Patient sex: M
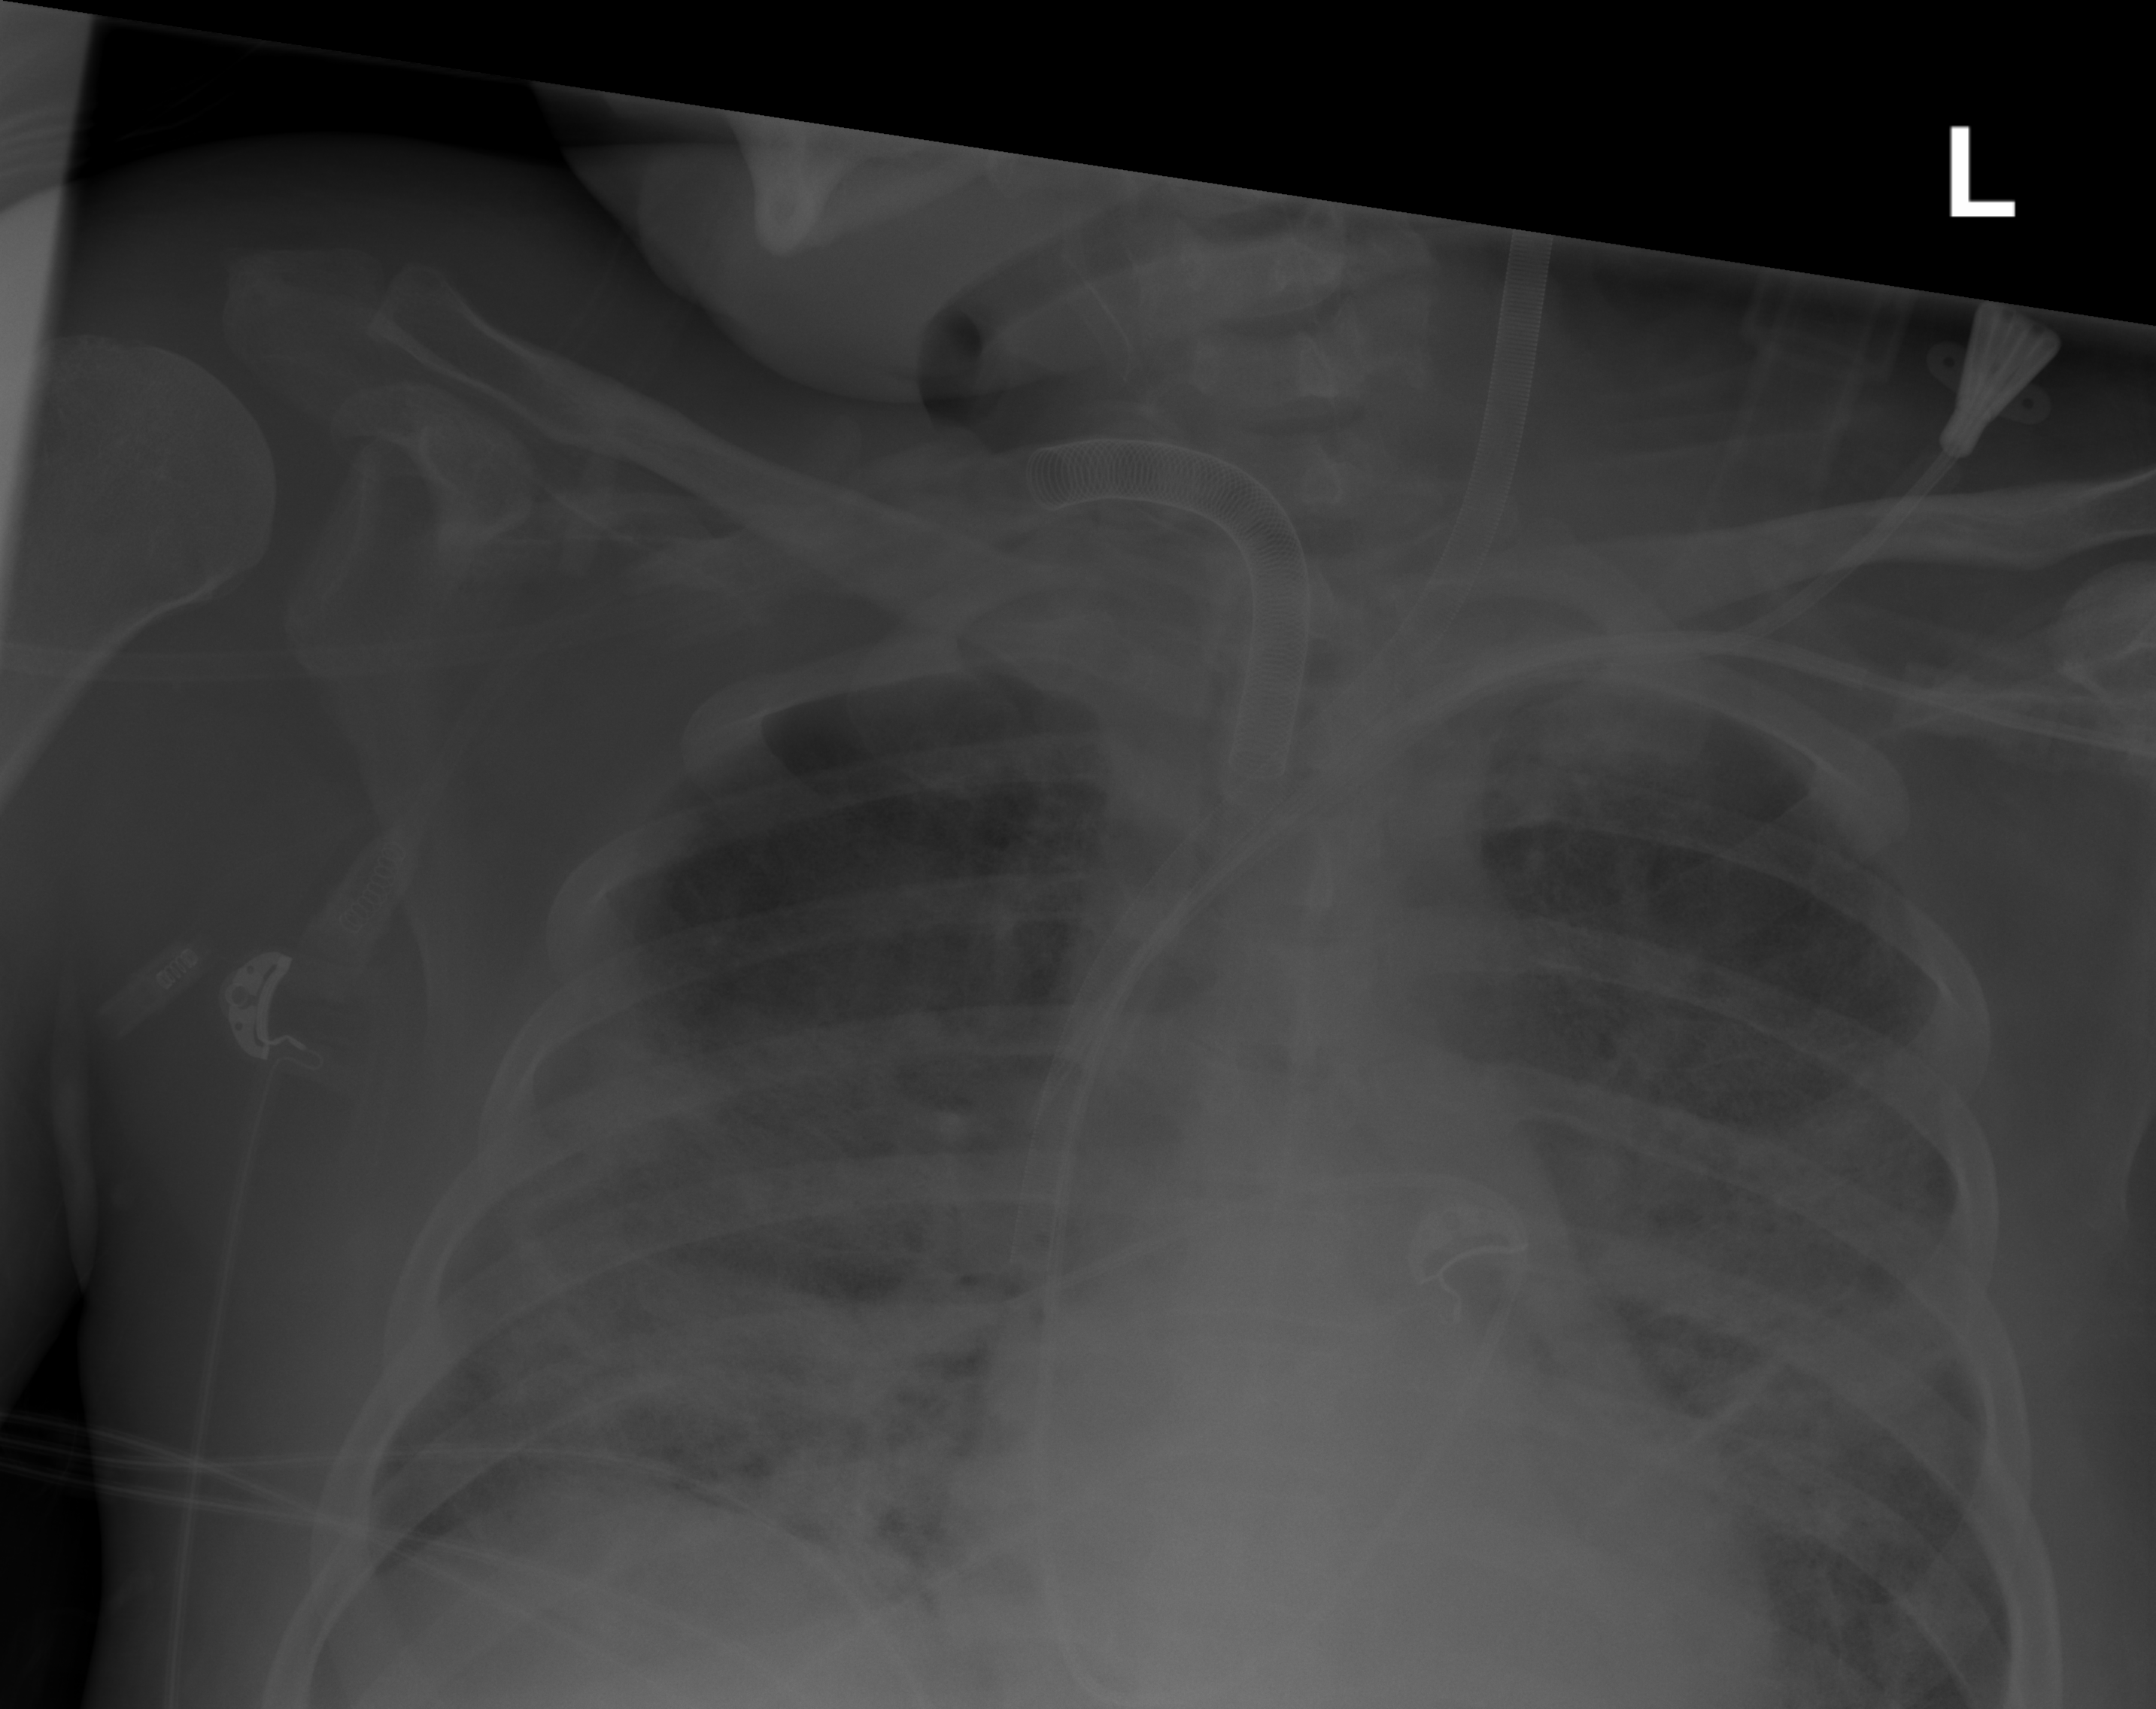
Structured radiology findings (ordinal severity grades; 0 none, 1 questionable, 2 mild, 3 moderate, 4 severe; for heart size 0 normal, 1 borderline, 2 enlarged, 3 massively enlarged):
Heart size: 0
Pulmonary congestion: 3
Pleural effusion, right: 0
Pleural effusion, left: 2
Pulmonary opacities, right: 4
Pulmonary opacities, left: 4
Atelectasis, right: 3
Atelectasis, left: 3